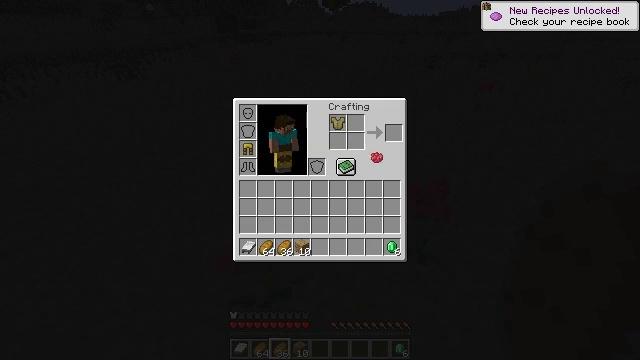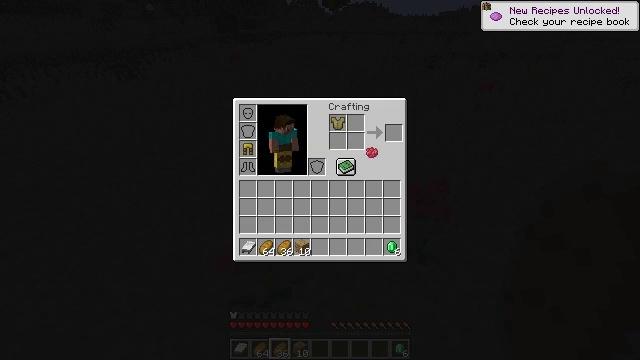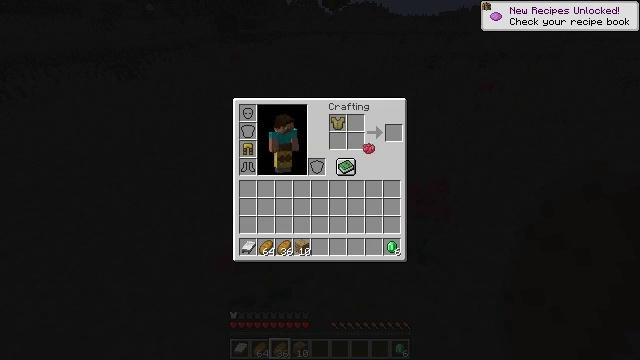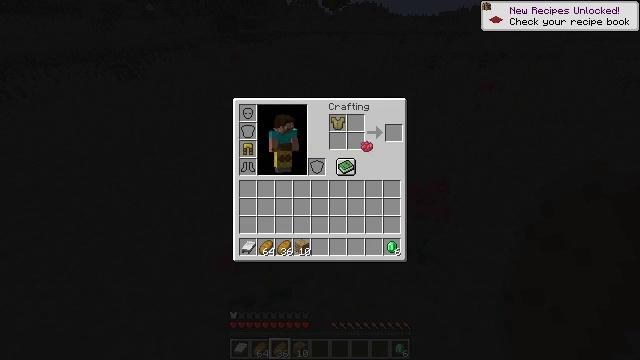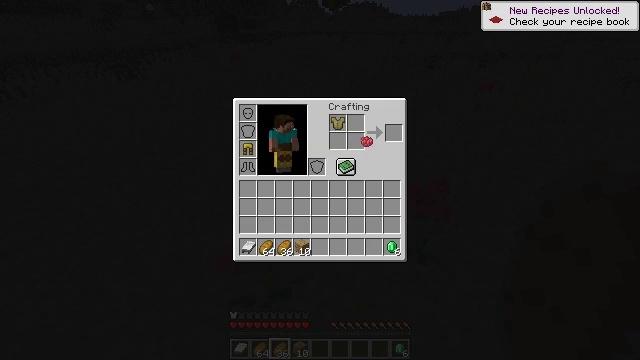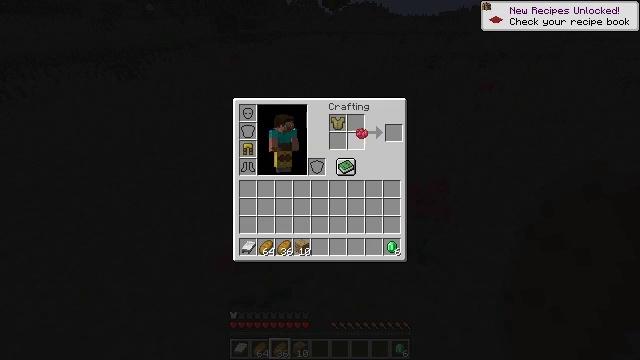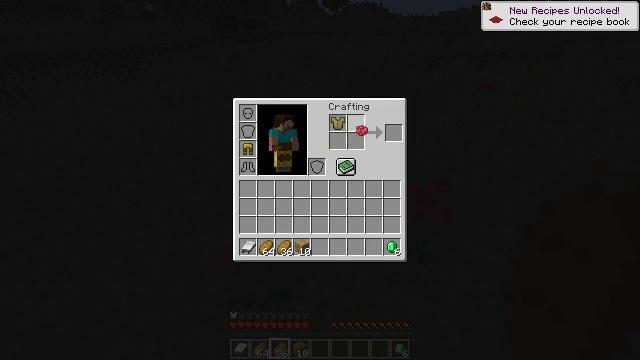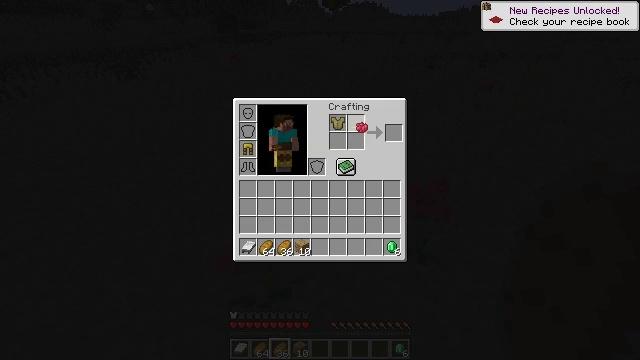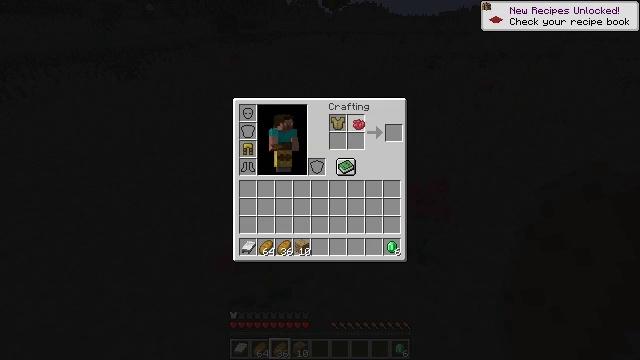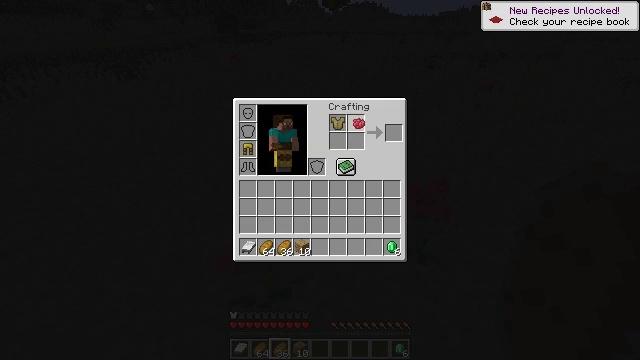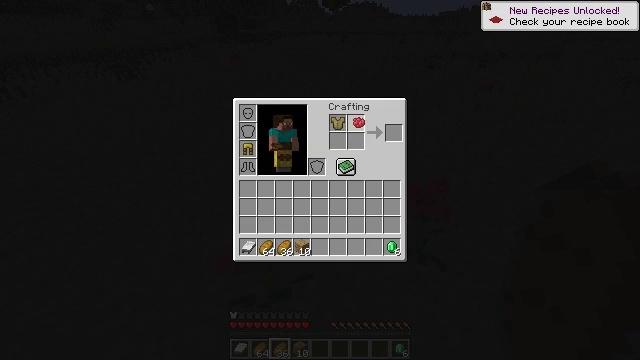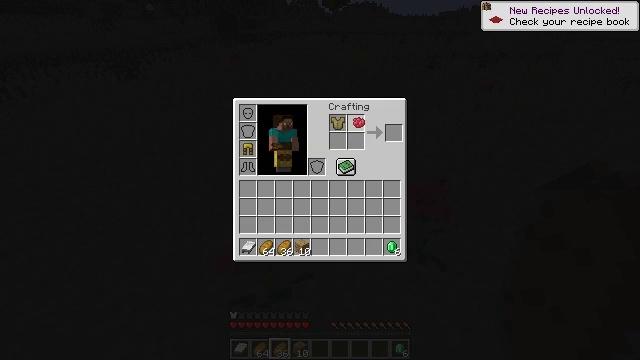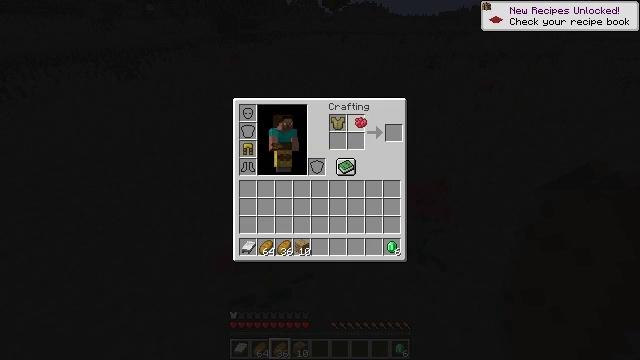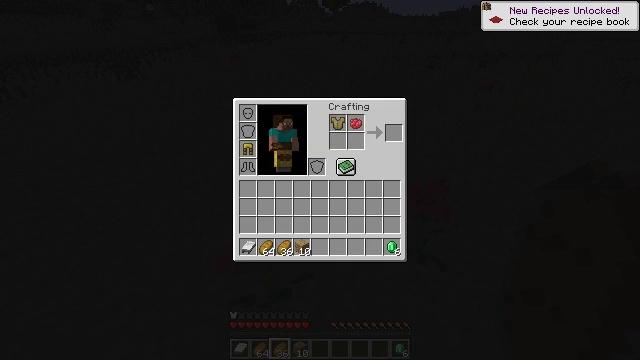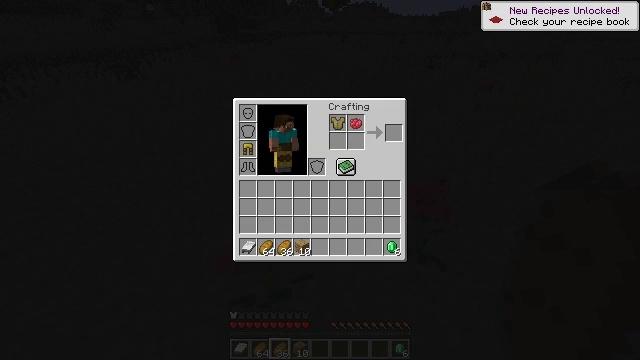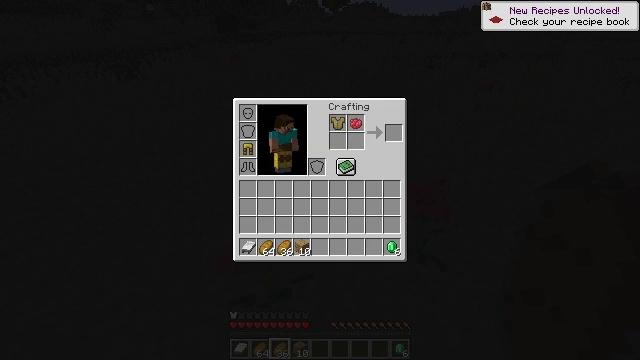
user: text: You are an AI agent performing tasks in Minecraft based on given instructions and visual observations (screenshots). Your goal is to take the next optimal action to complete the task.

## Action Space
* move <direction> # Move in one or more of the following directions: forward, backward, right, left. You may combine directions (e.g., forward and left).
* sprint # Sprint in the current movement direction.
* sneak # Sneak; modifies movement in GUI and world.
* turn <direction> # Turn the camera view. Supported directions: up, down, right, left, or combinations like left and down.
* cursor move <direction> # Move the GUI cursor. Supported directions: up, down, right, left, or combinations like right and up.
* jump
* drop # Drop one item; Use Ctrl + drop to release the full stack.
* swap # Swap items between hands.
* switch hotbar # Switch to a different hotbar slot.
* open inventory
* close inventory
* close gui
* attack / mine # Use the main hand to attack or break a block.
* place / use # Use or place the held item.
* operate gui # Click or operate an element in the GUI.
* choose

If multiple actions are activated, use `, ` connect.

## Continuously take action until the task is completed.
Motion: motion action
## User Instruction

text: Use the crafting grid to make a leather chestplate.
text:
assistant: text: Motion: no_op
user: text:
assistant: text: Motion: no_op
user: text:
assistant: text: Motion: no_op
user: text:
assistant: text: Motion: no_op
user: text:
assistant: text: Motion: cursor move up
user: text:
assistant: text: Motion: no_op
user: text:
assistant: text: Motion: no_op
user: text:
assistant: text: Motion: no_op
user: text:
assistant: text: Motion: no_op
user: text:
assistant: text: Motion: operate gui
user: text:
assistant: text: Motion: operate gui
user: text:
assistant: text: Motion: operate gui
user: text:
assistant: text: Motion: cursor move right and down
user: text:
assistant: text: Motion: cursor move right and down
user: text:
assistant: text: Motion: no_op
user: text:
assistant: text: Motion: no_op
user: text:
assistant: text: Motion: no_op
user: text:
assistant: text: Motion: cursor move left
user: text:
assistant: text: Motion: no_op
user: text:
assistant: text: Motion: no_op
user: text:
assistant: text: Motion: no_op
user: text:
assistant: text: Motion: no_op
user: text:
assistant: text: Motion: no_op
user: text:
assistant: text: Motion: no_op
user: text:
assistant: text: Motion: no_op
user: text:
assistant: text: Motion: no_op
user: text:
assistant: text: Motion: no_op
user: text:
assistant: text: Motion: no_op
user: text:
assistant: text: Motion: no_op
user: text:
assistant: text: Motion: no_op